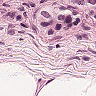
Metastatic tissue present: yes